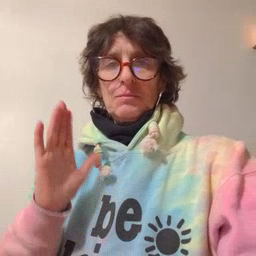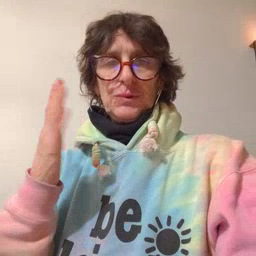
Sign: book